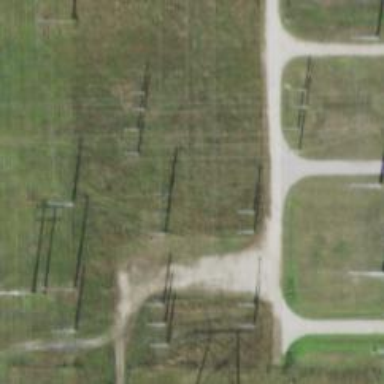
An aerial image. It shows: Power tower.